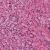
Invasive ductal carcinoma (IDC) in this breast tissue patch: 0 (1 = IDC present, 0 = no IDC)